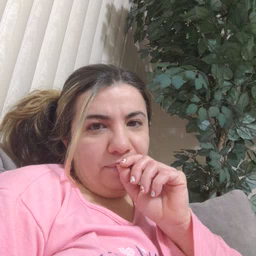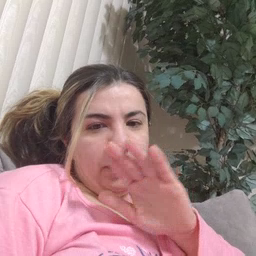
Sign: clean